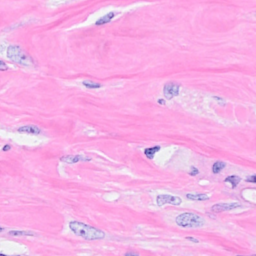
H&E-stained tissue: Breast